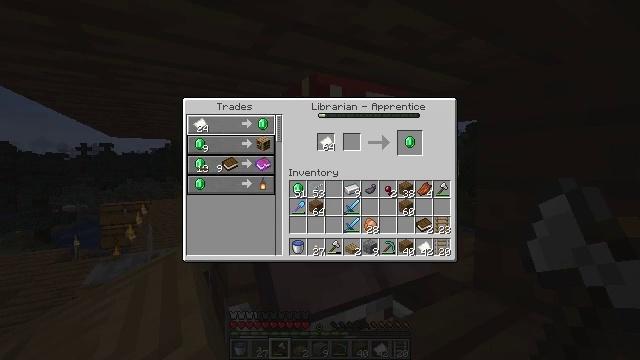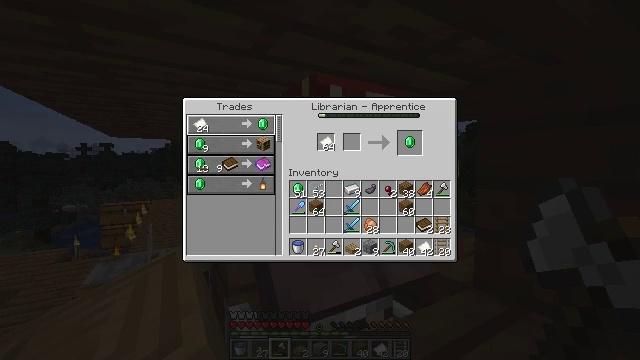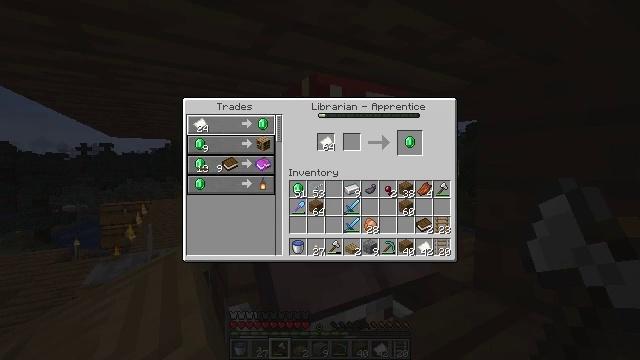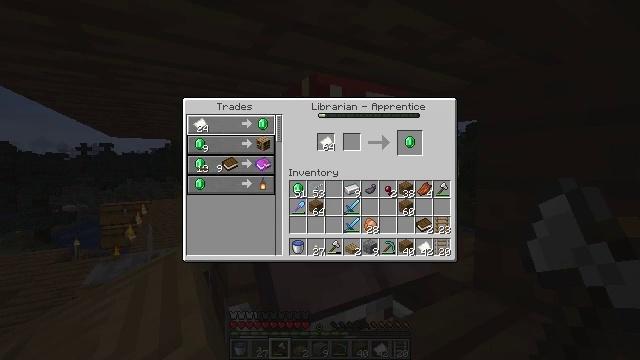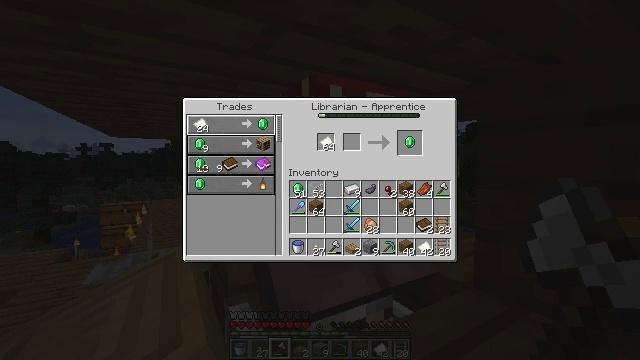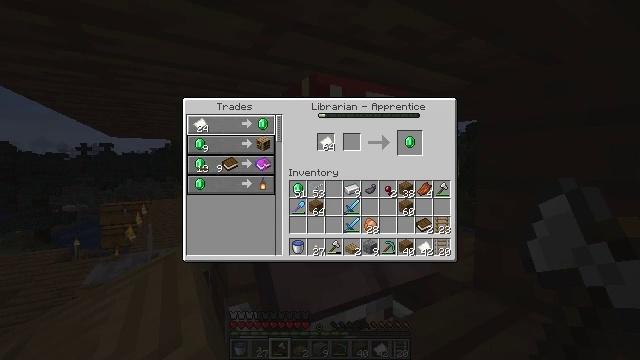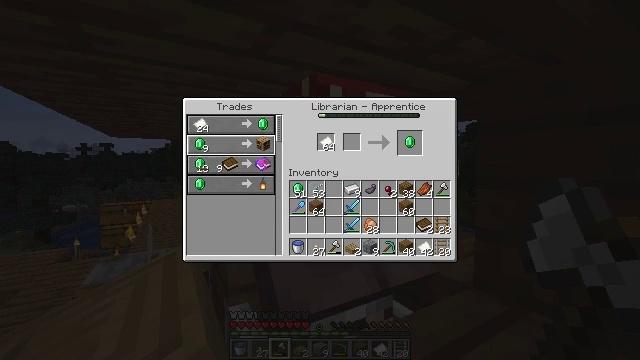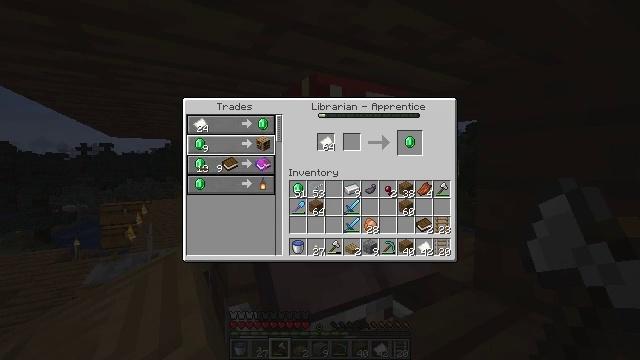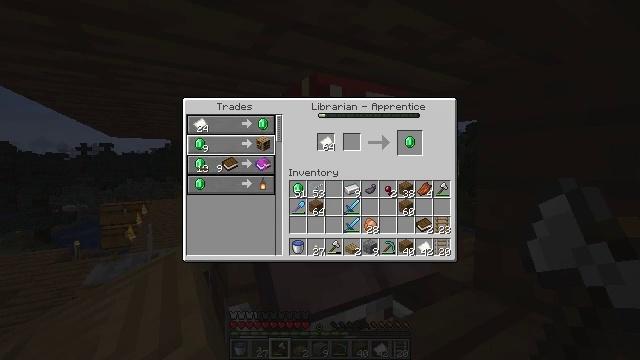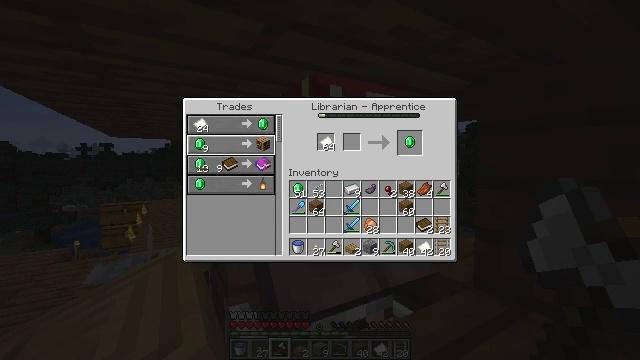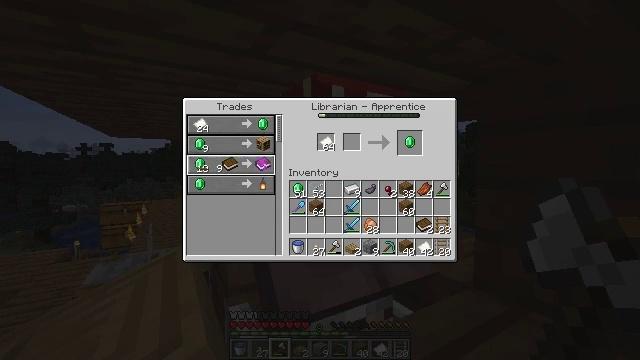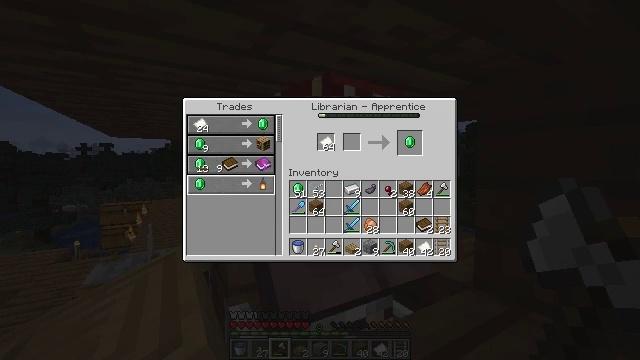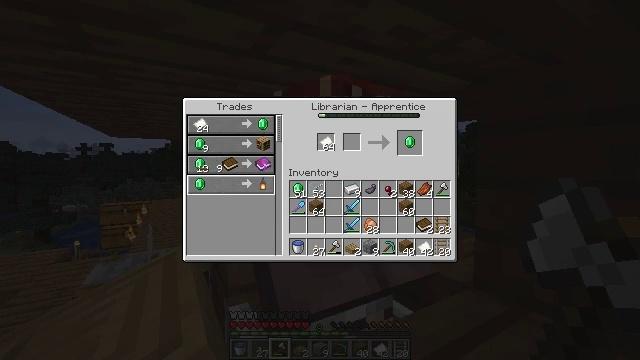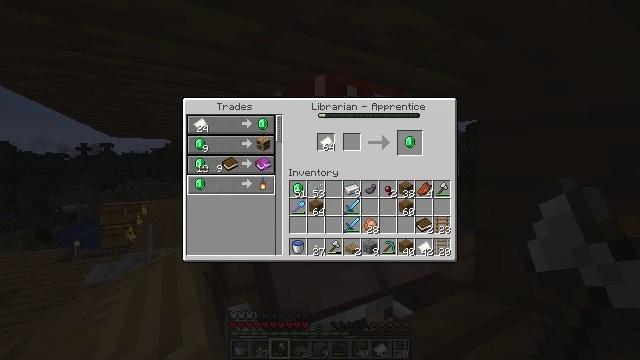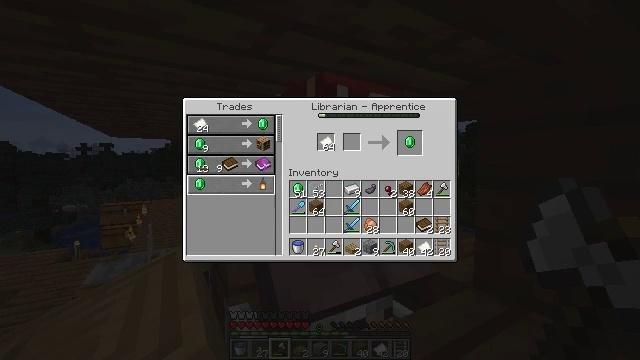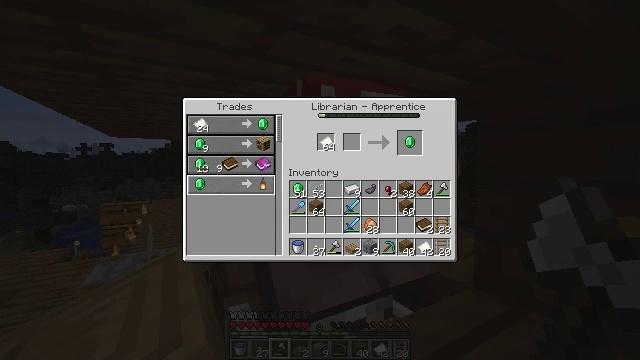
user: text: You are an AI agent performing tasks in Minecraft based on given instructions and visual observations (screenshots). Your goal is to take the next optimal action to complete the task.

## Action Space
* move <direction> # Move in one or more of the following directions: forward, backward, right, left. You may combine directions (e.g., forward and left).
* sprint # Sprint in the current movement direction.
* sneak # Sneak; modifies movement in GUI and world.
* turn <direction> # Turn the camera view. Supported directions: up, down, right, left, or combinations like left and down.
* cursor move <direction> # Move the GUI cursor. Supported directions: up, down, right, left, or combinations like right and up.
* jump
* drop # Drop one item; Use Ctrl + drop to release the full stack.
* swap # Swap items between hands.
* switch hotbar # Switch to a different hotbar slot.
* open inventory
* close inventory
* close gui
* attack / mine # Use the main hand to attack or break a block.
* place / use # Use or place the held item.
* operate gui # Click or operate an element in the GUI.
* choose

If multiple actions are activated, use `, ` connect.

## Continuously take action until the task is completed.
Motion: motion action
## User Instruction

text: Make a lantern using iron nuggets and a torch.
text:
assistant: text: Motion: no_op
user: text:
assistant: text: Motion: no_op
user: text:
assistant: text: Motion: no_op
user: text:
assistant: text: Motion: no_op
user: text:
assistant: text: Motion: no_op
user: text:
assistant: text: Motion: no_op
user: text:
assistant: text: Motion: no_op
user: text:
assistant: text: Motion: no_op
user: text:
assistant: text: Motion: no_op
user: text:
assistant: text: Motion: cursor move down
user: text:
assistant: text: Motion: cursor move down
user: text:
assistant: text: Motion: no_op
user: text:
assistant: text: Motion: no_op
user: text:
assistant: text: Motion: no_op
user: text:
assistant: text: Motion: no_op
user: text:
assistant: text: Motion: no_op
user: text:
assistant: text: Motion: no_op
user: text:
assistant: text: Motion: no_op
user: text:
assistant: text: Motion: no_op
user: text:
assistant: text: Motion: no_op
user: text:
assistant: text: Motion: no_op
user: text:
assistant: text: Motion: no_op
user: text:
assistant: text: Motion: no_op
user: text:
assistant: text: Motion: no_op
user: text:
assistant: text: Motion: no_op
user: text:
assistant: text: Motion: no_op
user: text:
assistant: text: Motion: no_op
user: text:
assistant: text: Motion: no_op
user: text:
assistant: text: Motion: no_op
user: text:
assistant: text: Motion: no_op